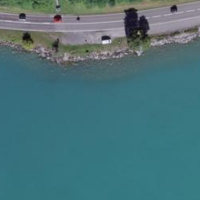
EUNIS habitat code: 14
Species observed at this site:
Salix alba
Cyaniris semiargus
Gonocerus acuteangulatus